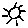
Label: sun